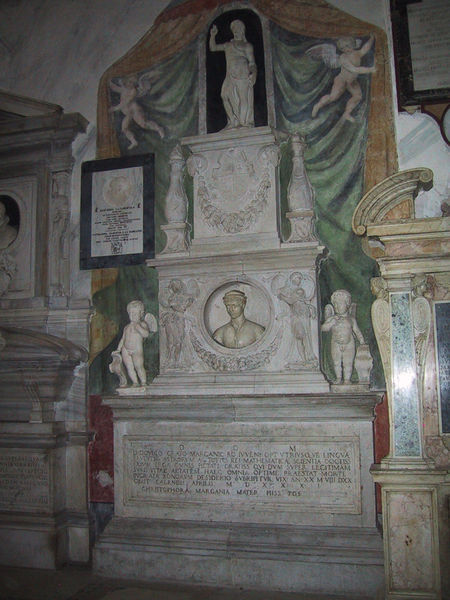
Titel: Grabmal des Ludovico Crato
Standort: Rom, S. Maria in Aracoeli (EU - I - Latium)
Schlagwörter: hand, kopf, mann, weiß, gelb, grün, frau, marmor, pfeiler, säulen, rot, malerei, falten, sockel, stein, vorhang, kirche, girlande, fliegen, engel, putte, skulptur, statue, relief, schrift, kaiser, inschrift, büste, wandmalerei, plastik, foto, denkmal, text, altar, rom, statuen, grab, kapelle, fresko, basis, statuetten, putten, kicrhe, römisch, alabaster, grabmal, bund, monument, aufbau, beschriftet, augustus, cäsar, grabstein, bündnis, freimaurer, alabasta, t, kapelkle, kapelle kirche, wfigur, bündniss